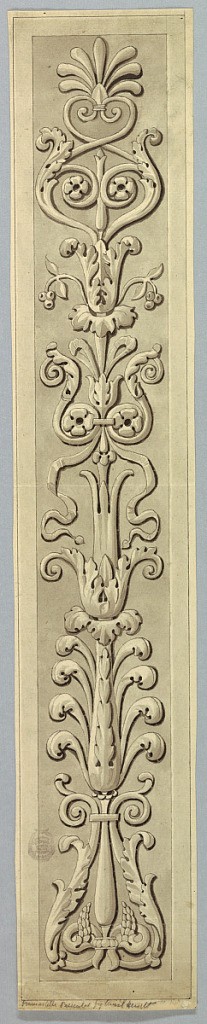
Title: Design for the Decoration of a Pilaster Strip
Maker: C. C., French, active 19th c.
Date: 1811
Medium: Pen and black ink, brush and grey watercolor, graphite on paper
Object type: Drawing
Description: A plant candelabrum with a bow-knot above the middle and with a palmette on top, framed by a moulding. The background is colored.